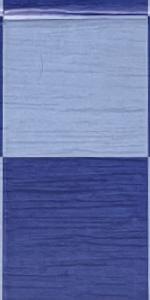
Label: Empty